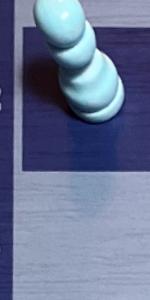
Label: Empty